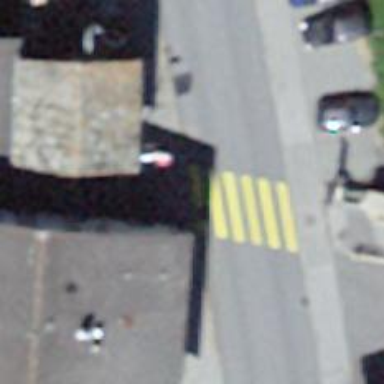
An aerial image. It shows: Marked crossing with zebra stripes on the road.